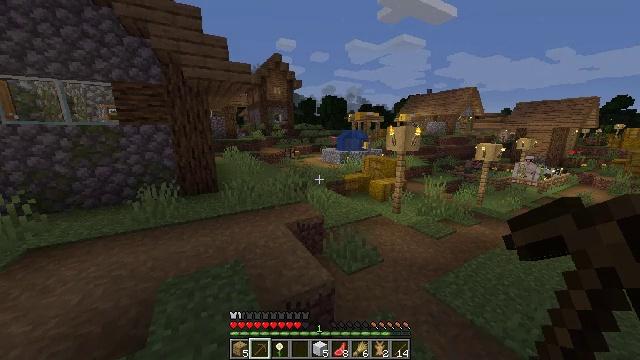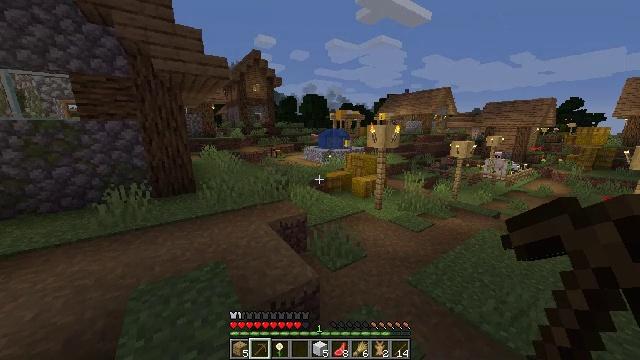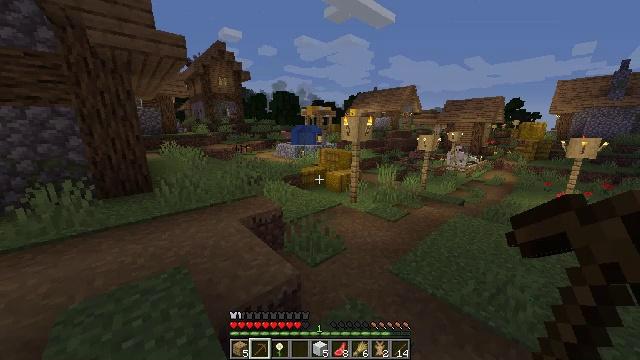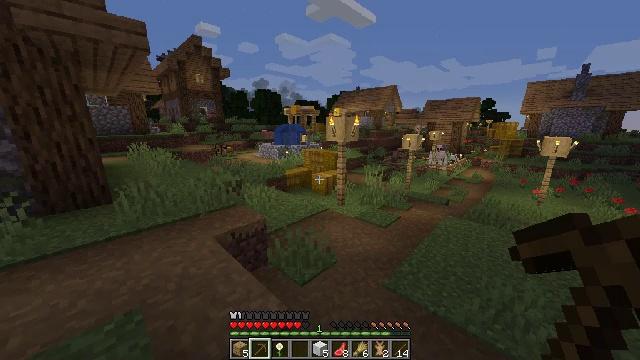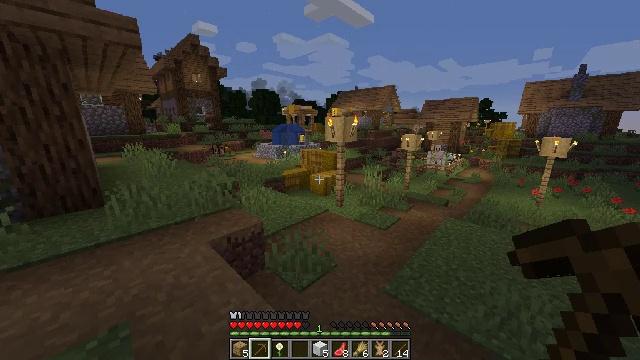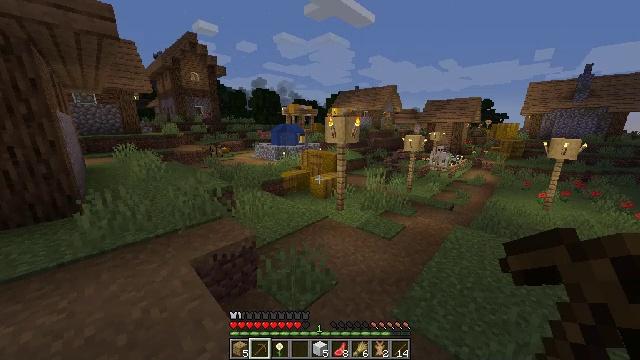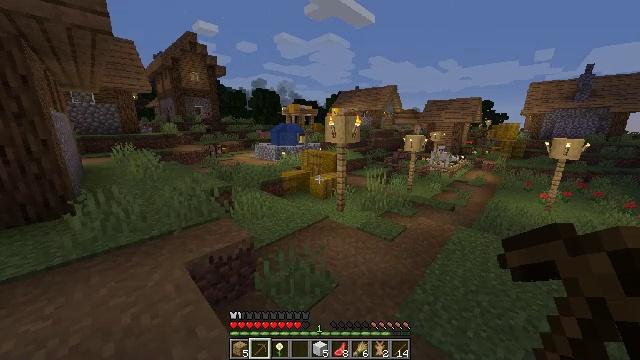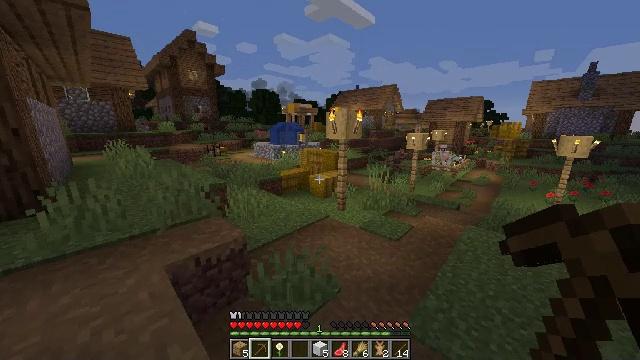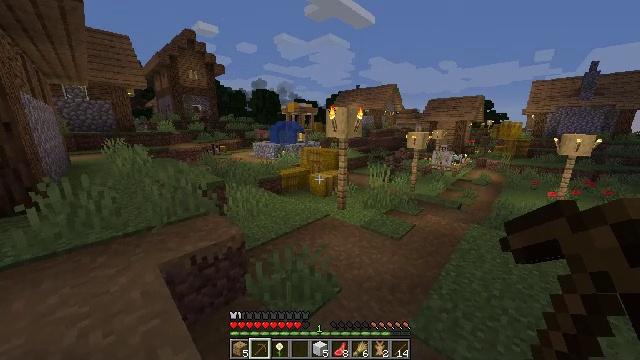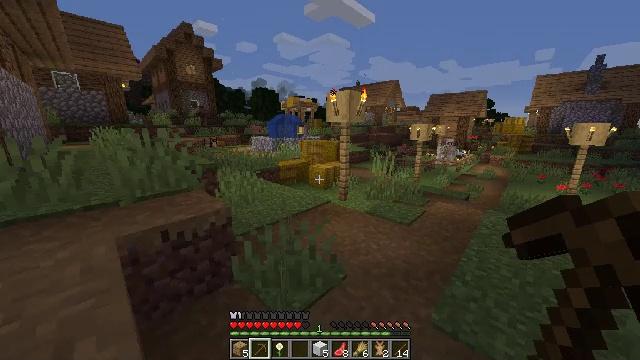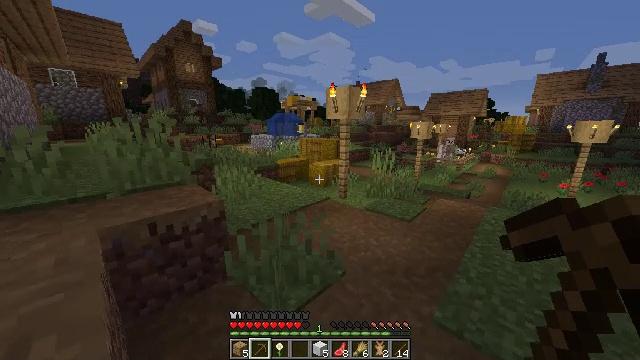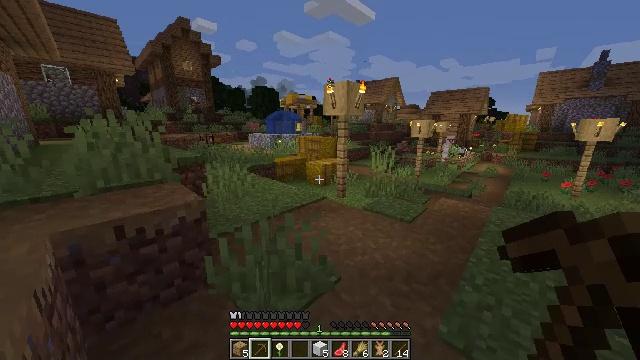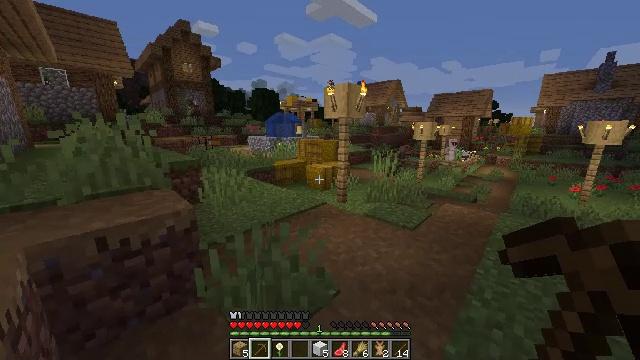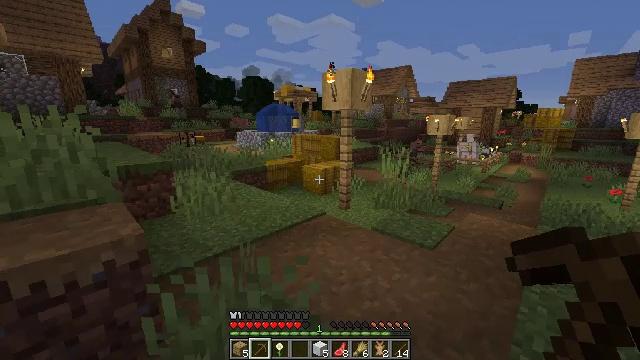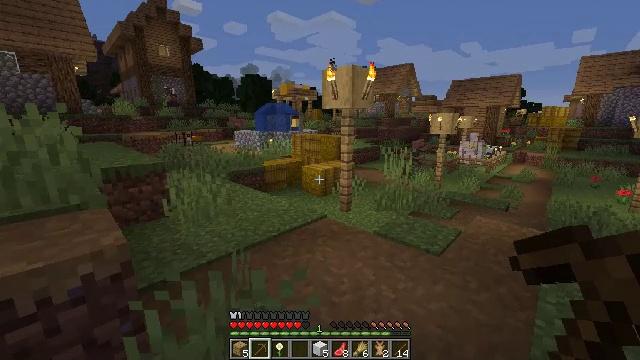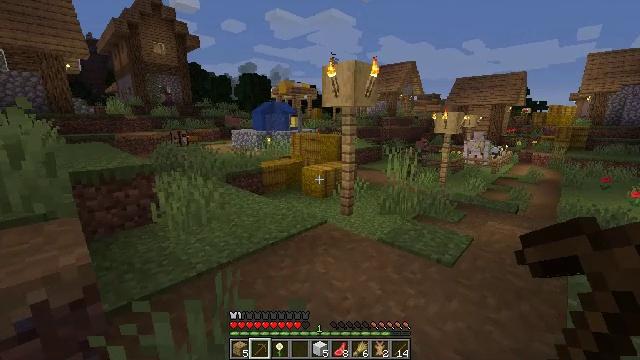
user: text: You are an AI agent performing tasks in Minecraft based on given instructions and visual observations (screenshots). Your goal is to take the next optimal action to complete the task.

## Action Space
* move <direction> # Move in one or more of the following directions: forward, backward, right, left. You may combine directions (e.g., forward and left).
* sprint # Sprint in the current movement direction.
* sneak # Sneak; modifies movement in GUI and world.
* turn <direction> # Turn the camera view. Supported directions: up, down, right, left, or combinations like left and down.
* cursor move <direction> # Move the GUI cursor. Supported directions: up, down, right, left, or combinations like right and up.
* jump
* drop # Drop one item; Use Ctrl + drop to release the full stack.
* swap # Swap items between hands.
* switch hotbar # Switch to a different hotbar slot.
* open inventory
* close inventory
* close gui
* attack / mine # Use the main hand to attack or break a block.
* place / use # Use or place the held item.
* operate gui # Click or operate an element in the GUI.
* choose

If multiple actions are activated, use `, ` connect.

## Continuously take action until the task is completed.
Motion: motion action
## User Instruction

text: Left-click to destroy the oak fence.
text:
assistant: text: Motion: move forward, turn right
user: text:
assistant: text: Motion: move forward, turn right
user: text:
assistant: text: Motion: move forward, turn right
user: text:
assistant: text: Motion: move forward
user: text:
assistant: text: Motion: move forward
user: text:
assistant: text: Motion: move forward
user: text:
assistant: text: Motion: move forward
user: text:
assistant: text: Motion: move forward
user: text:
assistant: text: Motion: move forward
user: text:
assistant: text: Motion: move forward
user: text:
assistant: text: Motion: move forward
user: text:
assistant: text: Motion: move forward
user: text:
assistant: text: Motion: move forward
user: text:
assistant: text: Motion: move forward
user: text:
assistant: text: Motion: move forward
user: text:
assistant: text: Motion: move forward
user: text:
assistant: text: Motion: move forward
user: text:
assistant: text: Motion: move forward
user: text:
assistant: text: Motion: move forward
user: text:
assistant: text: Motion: move forward
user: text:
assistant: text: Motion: move forward
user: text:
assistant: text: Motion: move forward
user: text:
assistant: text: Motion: move forward
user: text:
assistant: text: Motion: move forward
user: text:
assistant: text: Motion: move forward
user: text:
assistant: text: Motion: move forward
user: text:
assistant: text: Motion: move forward
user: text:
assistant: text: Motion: move forward
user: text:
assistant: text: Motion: move forward
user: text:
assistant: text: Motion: move forward